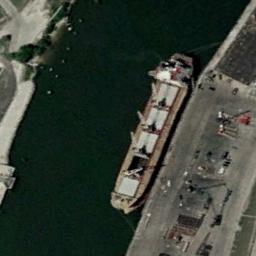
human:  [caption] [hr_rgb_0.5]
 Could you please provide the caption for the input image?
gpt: A white general cargo ship docked at the dock with cargo and lifting equipment .

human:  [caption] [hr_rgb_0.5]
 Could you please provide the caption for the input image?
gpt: There is a ship beside the dock .

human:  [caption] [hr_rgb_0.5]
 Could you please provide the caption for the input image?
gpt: The cargo ship is docked at the dock and the water is deep blue .

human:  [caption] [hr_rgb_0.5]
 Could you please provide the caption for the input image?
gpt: There is a ship in the green water on the shore .

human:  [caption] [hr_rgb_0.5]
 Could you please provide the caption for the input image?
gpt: The ship is at the harbor .